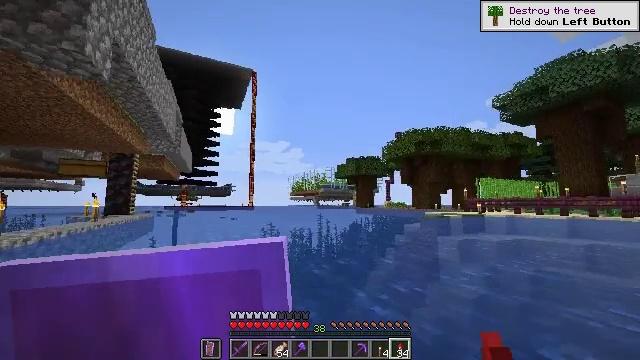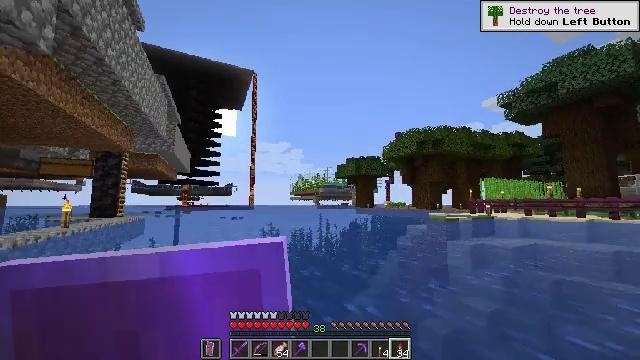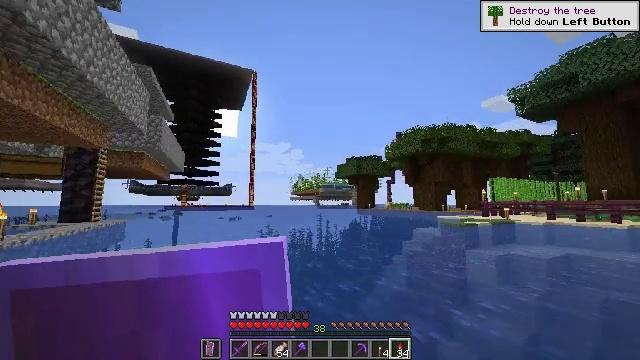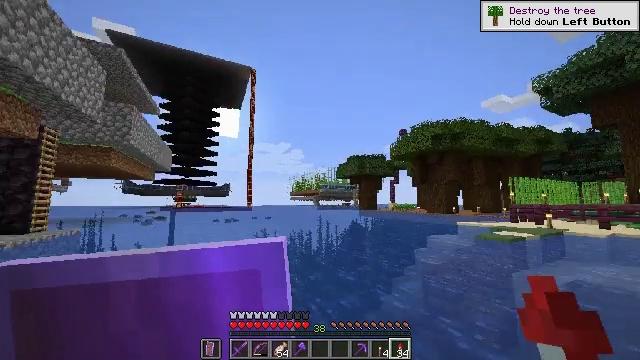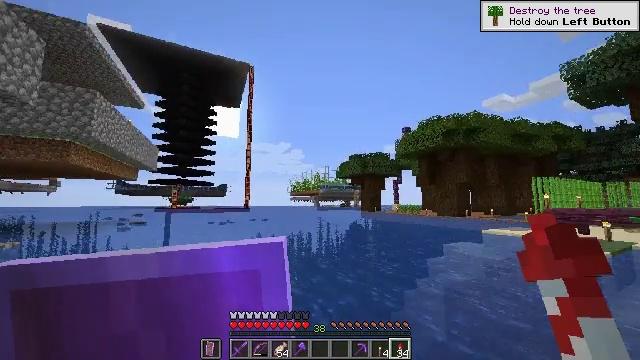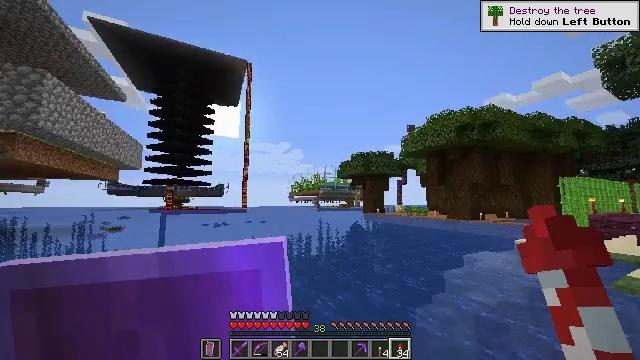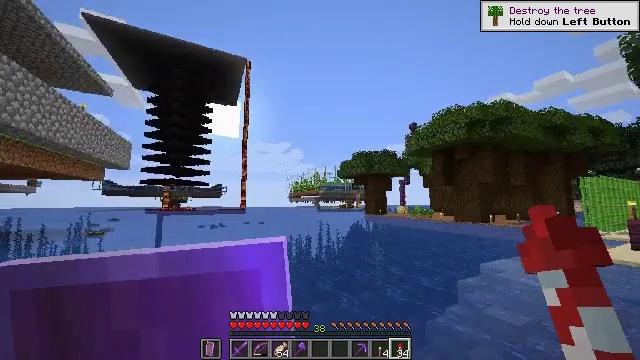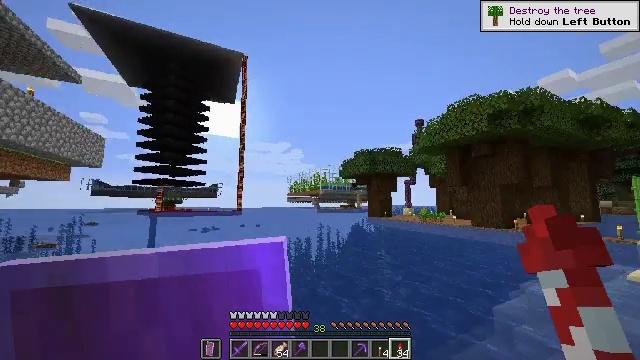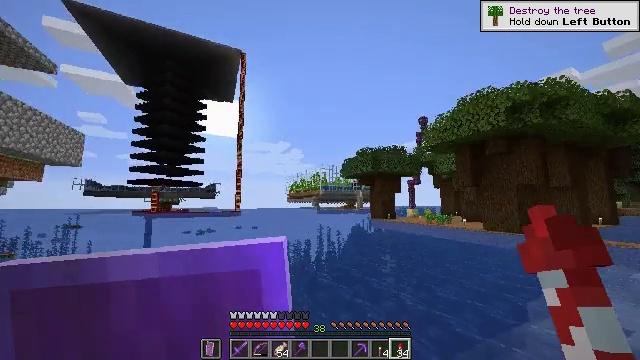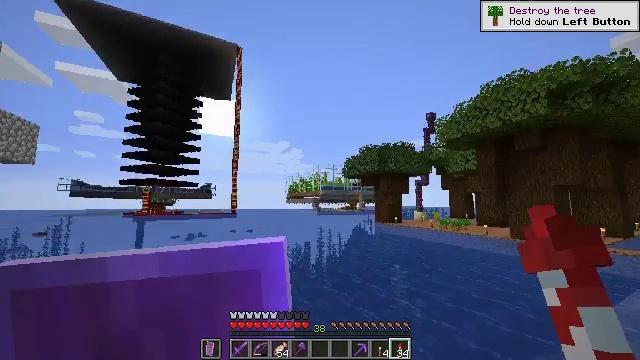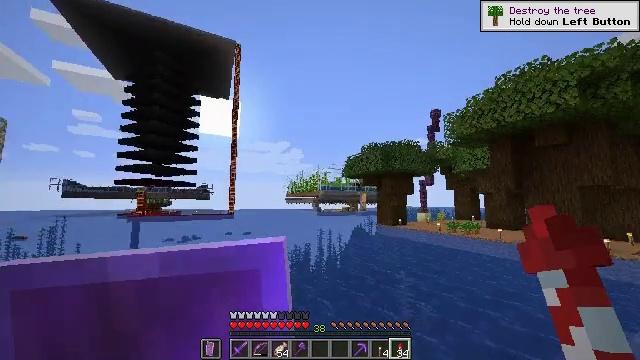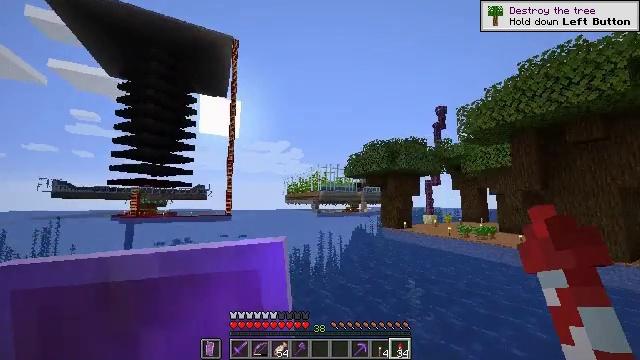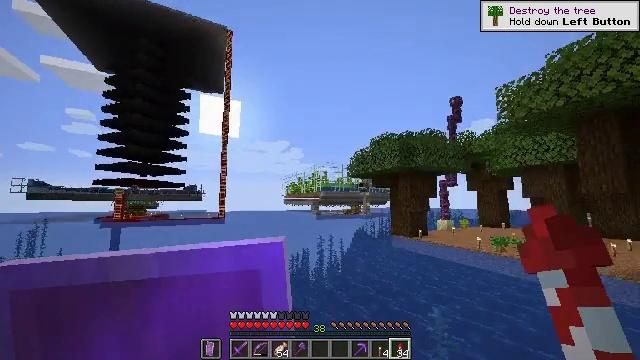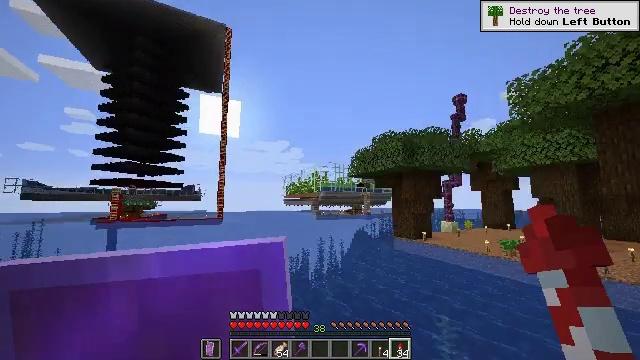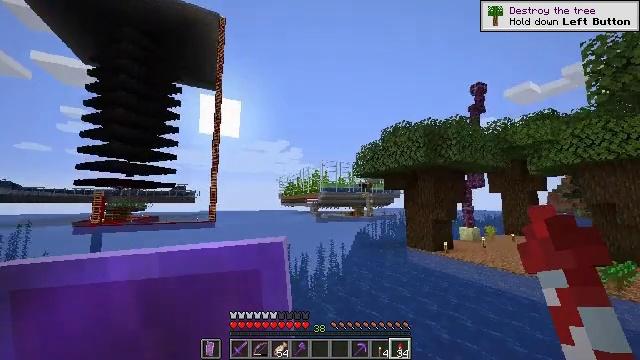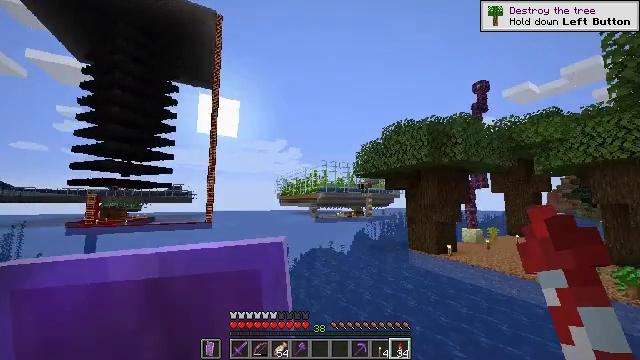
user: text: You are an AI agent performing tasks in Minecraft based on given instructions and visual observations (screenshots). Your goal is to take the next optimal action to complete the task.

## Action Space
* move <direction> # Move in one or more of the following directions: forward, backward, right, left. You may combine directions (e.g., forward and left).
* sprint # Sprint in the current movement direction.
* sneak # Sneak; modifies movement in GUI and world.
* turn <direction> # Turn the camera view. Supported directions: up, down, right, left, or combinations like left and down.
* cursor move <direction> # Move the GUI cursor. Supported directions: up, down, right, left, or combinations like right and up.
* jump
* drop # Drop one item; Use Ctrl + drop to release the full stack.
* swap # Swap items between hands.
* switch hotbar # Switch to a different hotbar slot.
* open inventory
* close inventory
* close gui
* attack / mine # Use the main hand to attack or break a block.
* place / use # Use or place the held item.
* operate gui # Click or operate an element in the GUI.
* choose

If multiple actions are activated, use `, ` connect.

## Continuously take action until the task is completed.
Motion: motion action
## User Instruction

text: craft item air
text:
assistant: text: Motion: move forward, sprint
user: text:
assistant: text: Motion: move forward, sprint
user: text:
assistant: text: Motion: move forward, sprint
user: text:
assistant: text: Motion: move forward, sprint
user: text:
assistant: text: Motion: move forward, sprint
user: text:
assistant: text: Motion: move forward, sprint
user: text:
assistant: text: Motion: move forward, sprint
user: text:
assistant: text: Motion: move forward, sprint
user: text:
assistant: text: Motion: move forward, sprint
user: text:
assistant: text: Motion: move forward, sprint
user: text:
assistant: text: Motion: move forward, sprint
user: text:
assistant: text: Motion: move forward, sprint
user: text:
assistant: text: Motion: move forward, sprint
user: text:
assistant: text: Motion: move forward, sprint
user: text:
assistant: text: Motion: move forward, sprint
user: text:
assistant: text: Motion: move forward, sprint
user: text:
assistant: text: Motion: move forward, sprint
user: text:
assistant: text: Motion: move forward, sprint, turn right
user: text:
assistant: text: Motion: move forward, sprint, turn right
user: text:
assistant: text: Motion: move forward, sprint, turn right and down
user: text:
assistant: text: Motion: move forward, sprint, turn right and down
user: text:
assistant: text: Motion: move forward, sprint
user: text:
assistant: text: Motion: move forward, sprint
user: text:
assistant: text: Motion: move forward, sprint, turn right and down
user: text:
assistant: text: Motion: move forward, sprint, turn right and down
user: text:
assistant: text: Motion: move forward, sprint, turn right
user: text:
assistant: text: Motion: move forward, sprint, turn right
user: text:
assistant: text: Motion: move forward, sprint, turn right and down
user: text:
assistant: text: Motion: move forward, turn right and down
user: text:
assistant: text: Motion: move forward, turn right and down